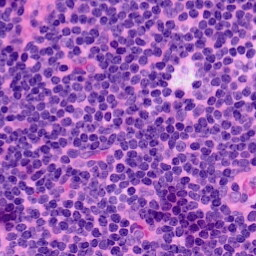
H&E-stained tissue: LymphNode